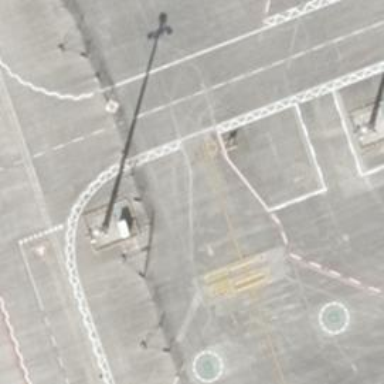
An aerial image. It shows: Parking position at the airport with concrete surface.